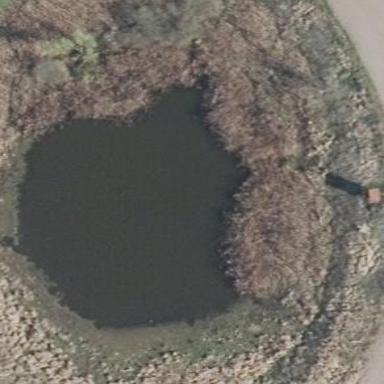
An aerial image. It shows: Serene pond surrounded by nature.